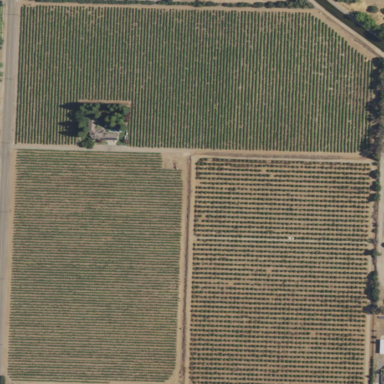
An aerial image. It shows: Open space property with vineyard.